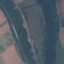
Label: River